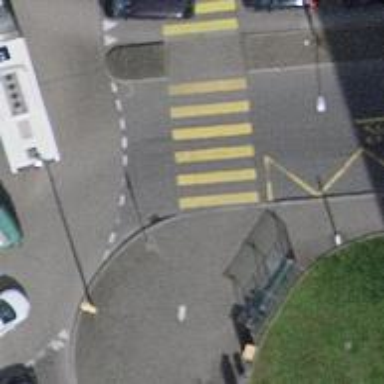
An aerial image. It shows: Uncontrolled zebra crossing with island. The crossing is marked with zebra stripes.